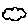
Label: cloud